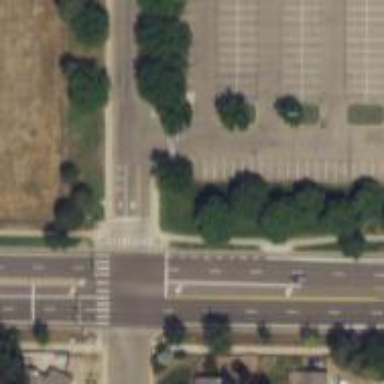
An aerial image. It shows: Footway.